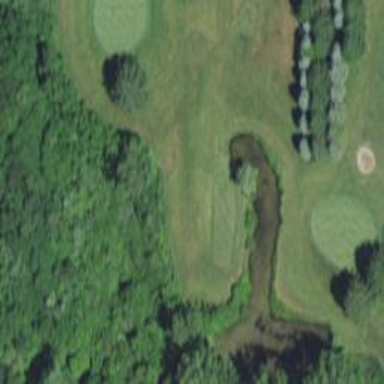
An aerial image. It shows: Picturesque scene of golf course with lateral water hazard.